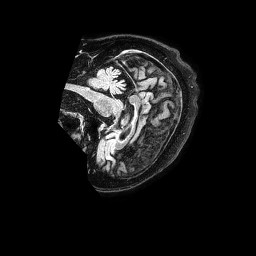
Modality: FLAIR
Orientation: sagittal
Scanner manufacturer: philips
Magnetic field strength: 1.5 T
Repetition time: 4.8 s
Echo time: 0.3 s